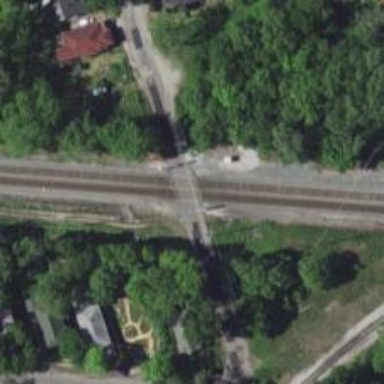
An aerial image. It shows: Level crossing along the railway.